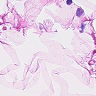
Metastatic tissue present: no